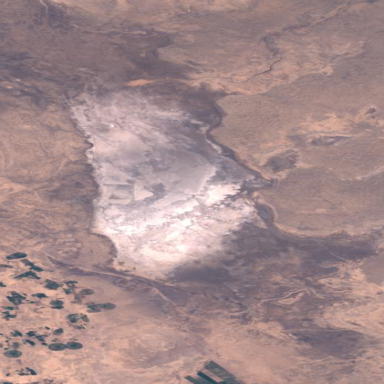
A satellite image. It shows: Salt pan area in nature.